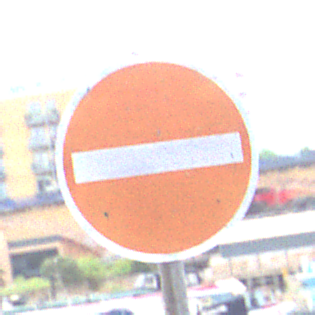
Verkehrszeichen: VerbotDerEinfahrt
Umgebung: Outdoor, Urban
Tageszeit: MorningAfternoon
Wetter: Overcast
Licht: Natural
Jahreszeit: NotSpecified
Kontrast: LowContrast